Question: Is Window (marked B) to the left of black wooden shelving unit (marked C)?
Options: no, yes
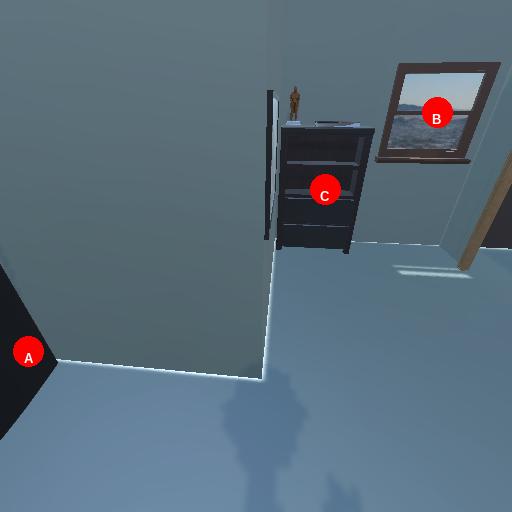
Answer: no